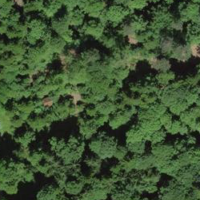
EUNIS habitat code: 44
Species observed at this site:
Lasius fuliginosus
Fagus sylvatica
Mercurialis perennis